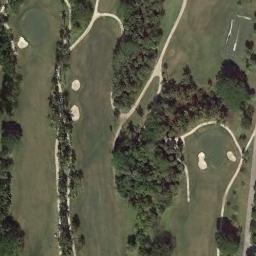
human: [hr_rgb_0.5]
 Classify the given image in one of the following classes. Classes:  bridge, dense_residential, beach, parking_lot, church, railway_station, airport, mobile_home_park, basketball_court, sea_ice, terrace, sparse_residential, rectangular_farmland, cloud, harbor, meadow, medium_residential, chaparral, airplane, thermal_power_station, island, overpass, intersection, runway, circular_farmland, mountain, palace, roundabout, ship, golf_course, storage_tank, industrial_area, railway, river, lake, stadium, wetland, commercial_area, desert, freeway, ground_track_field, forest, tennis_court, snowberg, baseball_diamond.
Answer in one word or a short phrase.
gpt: golf_course